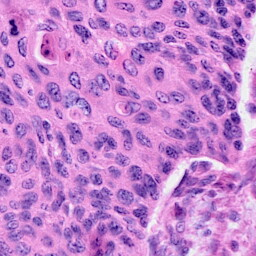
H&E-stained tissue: Cervix